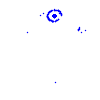
Particle: kaon